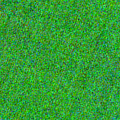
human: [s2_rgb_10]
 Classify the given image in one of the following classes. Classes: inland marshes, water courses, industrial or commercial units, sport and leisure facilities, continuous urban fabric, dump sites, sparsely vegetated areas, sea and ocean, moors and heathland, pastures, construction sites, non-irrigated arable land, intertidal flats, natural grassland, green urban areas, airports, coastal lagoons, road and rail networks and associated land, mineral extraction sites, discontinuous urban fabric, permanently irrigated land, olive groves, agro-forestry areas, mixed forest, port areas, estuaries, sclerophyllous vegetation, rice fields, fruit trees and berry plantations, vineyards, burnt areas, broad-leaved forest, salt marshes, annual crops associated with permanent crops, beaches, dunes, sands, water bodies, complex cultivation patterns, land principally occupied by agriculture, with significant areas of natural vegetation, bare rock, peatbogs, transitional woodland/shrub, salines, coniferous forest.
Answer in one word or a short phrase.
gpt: sea and ocean